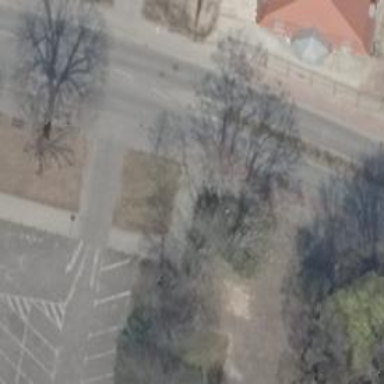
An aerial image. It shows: Footway along the road.